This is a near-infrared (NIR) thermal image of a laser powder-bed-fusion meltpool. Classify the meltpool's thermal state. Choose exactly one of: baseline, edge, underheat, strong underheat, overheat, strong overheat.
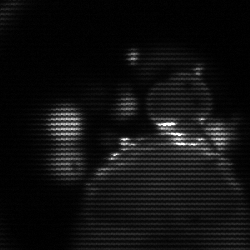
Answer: baseline